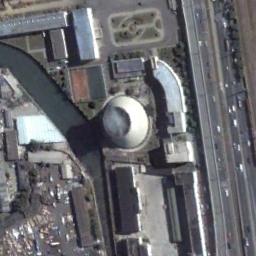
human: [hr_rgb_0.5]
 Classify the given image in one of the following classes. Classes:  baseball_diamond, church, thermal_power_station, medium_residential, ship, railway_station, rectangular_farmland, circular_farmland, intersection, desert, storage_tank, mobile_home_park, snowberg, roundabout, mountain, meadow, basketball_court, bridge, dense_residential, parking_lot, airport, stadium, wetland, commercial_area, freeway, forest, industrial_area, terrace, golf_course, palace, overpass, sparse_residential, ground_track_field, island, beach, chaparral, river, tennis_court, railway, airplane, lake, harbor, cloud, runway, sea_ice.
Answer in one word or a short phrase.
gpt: thermal_power_station